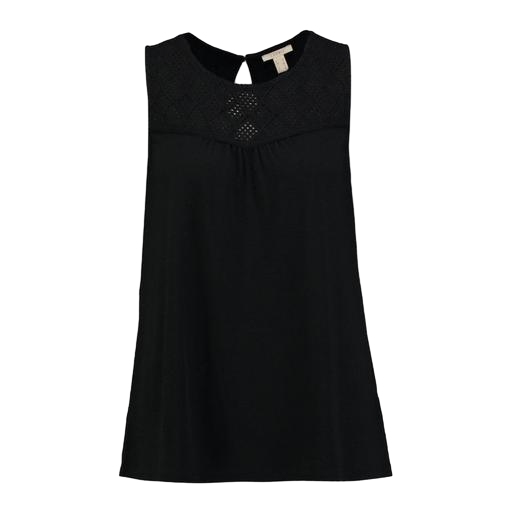
black sleeveless high-low top only macy, black cutwork gauze tank, black sleeveless shirt, white background